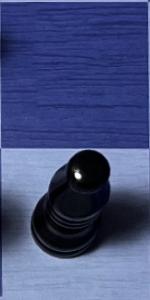
Label: Bishop_Black